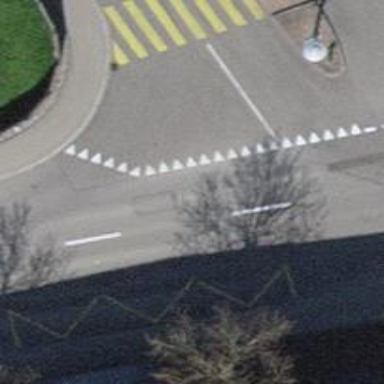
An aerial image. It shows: Public transport stop position.